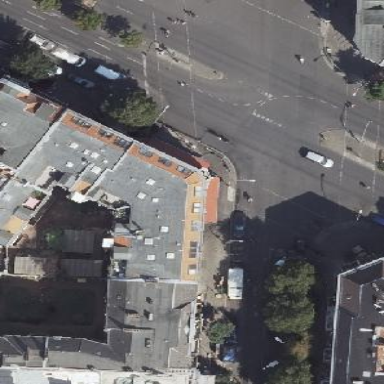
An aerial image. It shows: Junction.